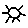
Label: sun